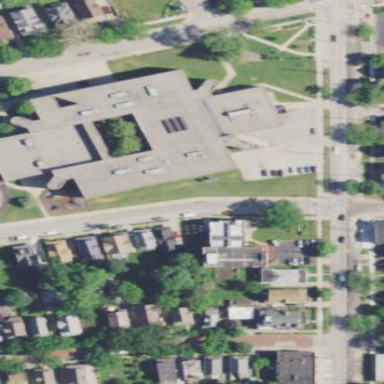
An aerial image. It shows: School building.